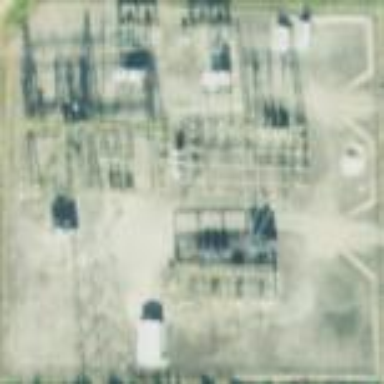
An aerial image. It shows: Power substation.